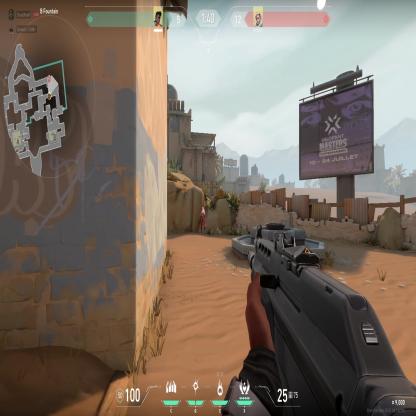
Label: enemy